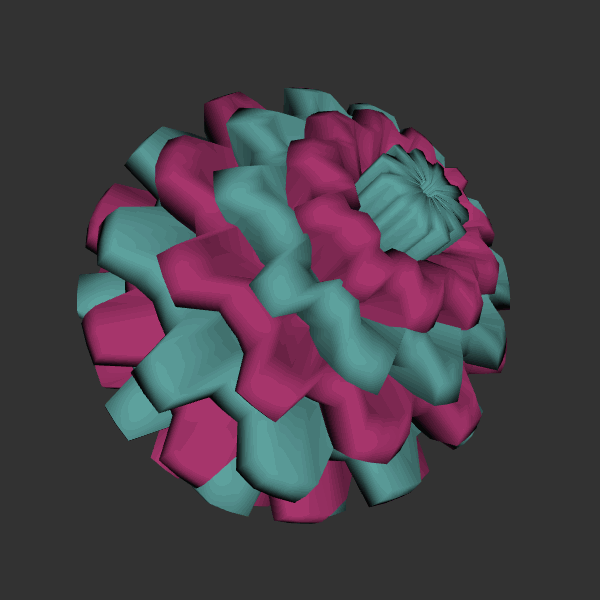
Background: dark